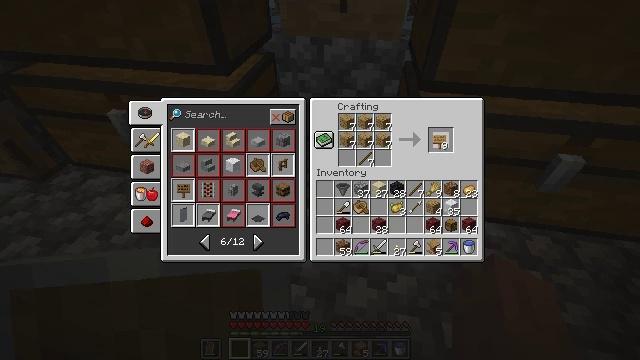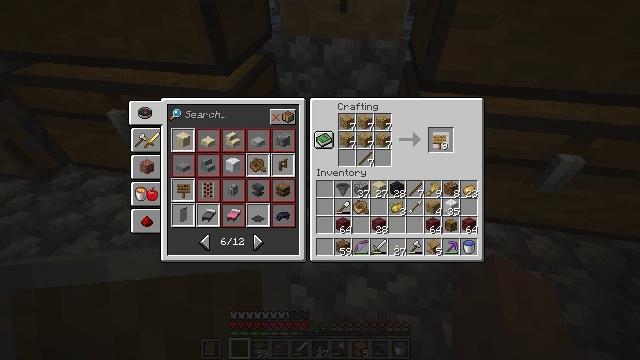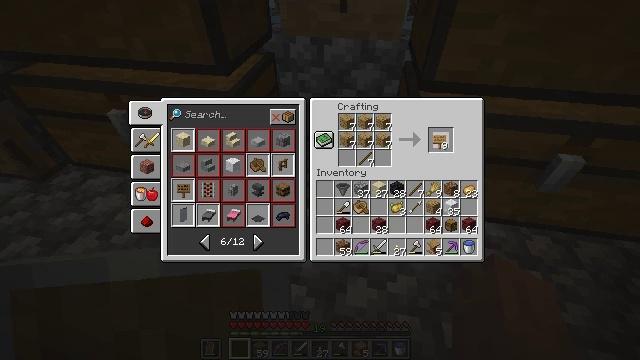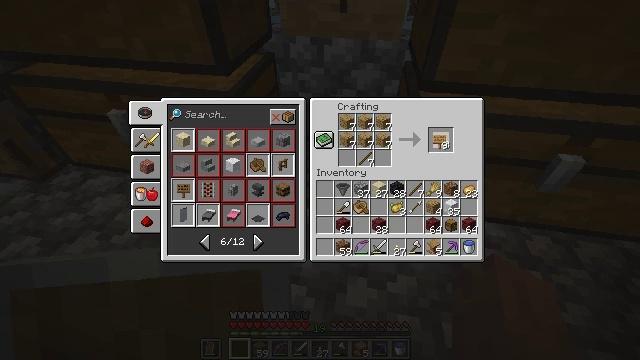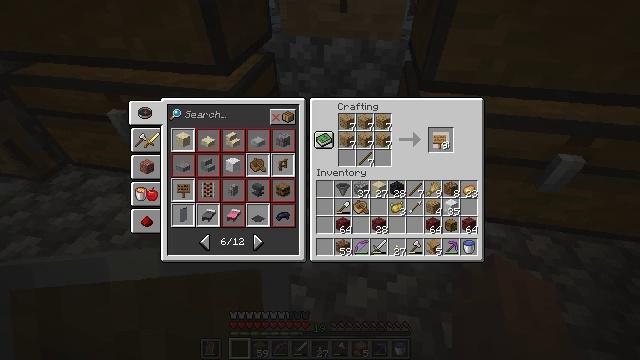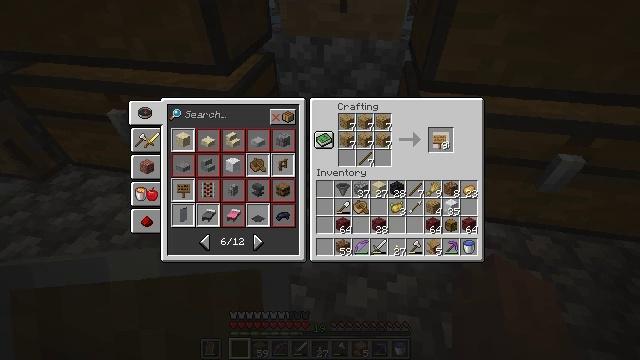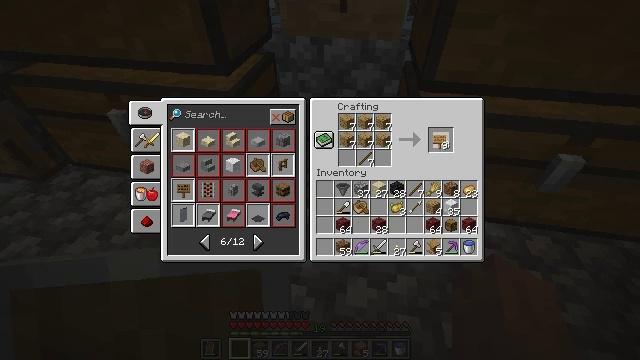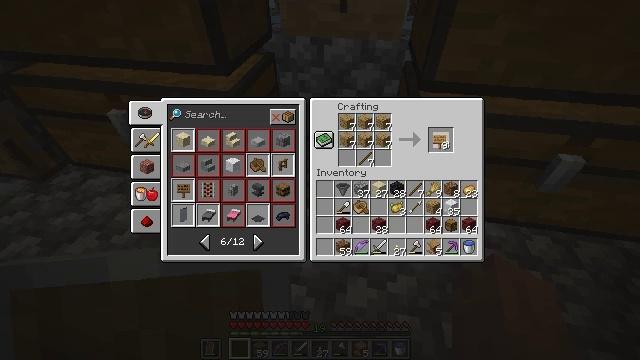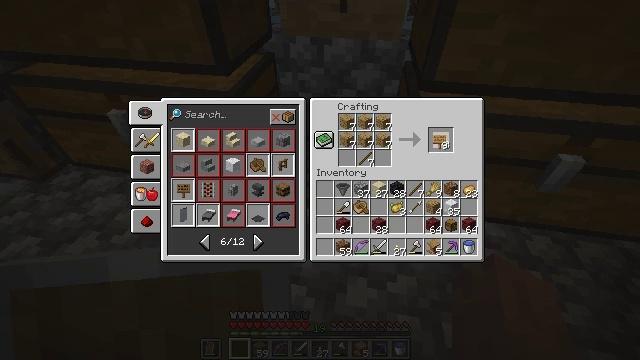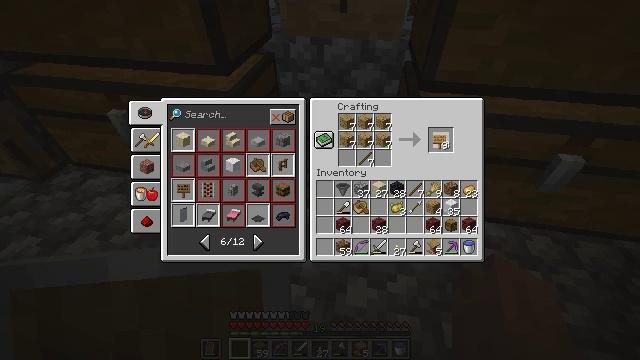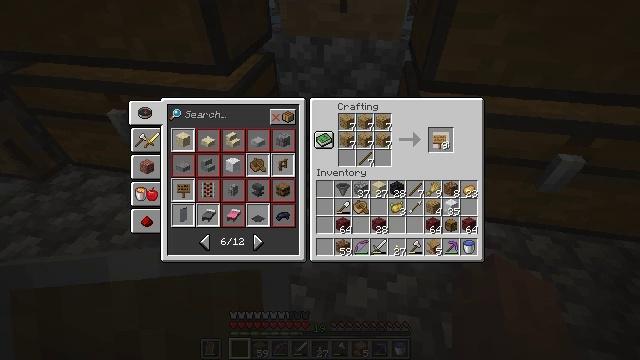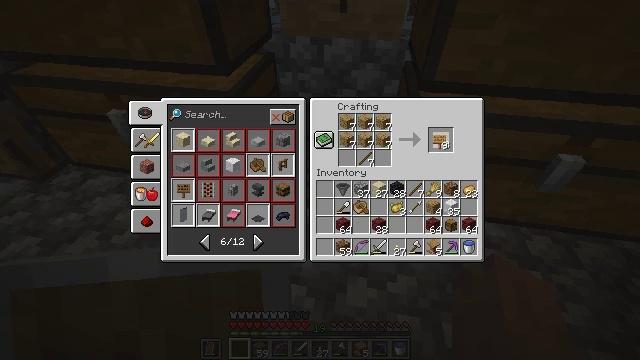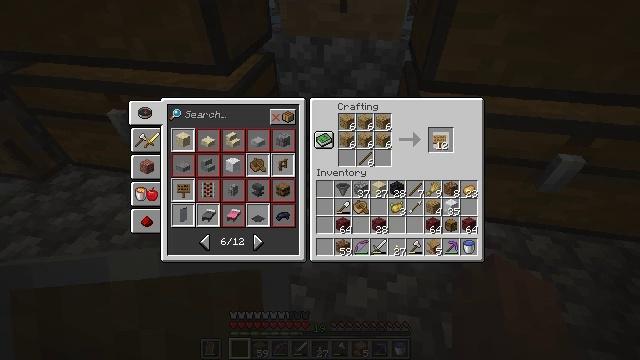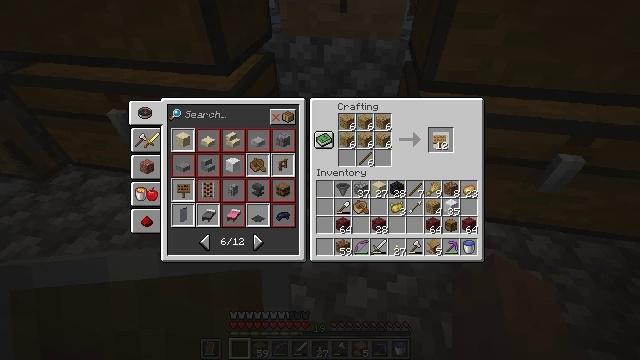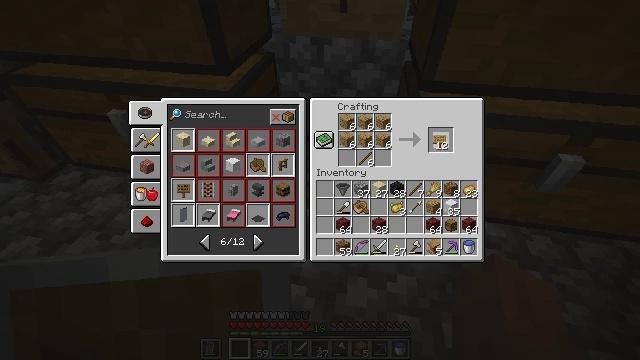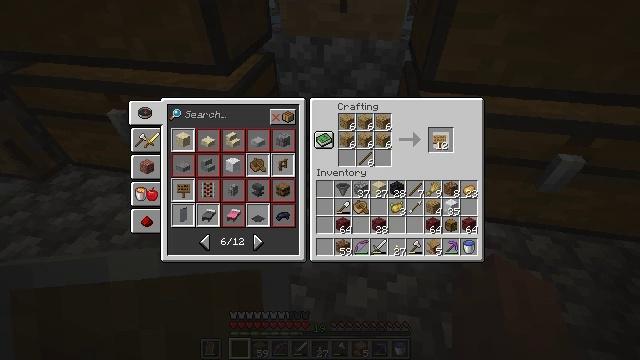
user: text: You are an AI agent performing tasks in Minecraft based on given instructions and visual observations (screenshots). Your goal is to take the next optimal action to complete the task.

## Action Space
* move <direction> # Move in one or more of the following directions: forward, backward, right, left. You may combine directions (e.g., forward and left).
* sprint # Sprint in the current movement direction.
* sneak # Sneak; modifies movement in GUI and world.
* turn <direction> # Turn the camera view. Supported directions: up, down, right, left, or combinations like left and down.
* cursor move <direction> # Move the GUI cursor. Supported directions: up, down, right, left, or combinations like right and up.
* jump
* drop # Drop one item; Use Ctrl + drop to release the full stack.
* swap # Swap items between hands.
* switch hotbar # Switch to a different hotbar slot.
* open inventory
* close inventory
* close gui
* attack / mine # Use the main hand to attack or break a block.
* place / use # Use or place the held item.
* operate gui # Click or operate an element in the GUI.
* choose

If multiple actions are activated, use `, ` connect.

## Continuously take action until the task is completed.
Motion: motion action
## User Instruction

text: Make an oak sign using planks.
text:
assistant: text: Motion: no_op
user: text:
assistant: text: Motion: no_op
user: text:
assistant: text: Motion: no_op
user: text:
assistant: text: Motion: no_op
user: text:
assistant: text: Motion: no_op
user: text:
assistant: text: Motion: no_op
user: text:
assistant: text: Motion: no_op
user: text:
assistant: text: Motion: no_op
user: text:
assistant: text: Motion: attack / mine
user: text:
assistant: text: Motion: attack / mine
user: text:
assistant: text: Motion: attack / mine
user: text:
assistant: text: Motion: no_op
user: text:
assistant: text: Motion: no_op
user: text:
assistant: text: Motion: no_op
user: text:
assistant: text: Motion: no_op
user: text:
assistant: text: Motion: no_op
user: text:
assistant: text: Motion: no_op